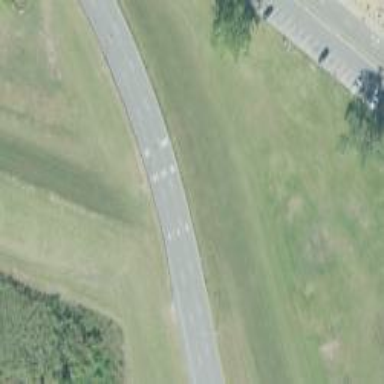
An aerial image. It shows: Tertiary road with asphalt surface.